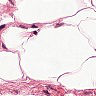
Metastatic tissue present: no